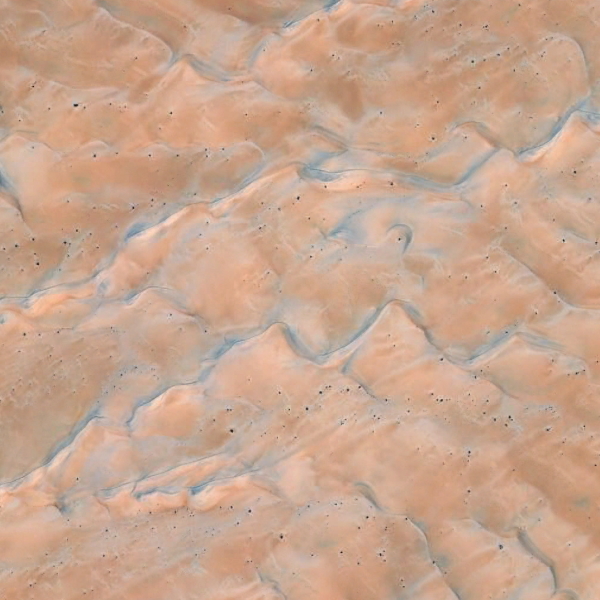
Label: Desert